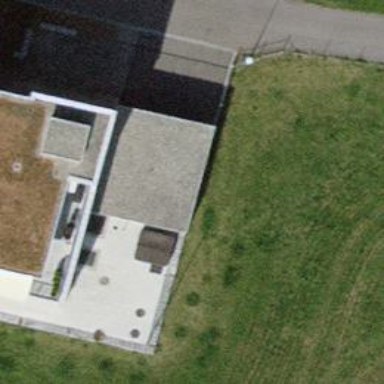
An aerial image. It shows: Garage building.